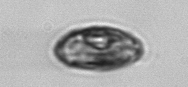
Label: Katodinium_or_Torodinium